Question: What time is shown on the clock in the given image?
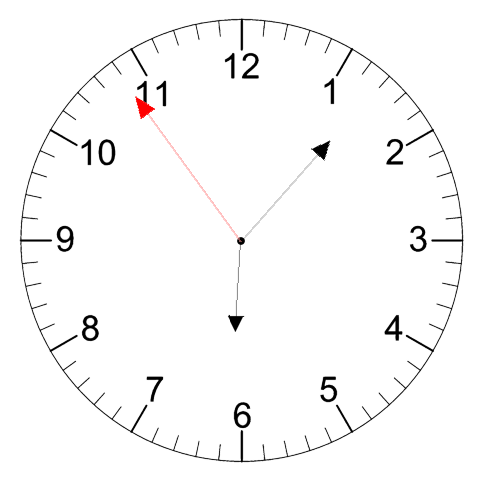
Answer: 06:06:54